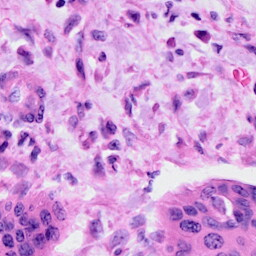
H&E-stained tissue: Cervix